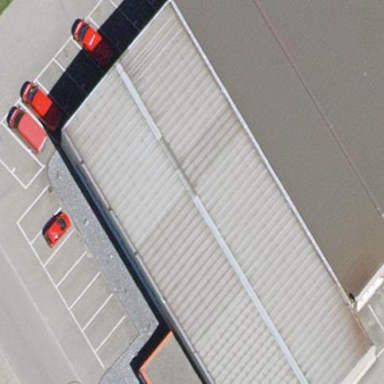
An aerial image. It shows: Commercial building with flat roof.